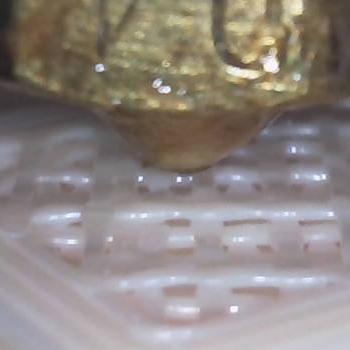
Flow rate: 52%